Question: I am making a simple form (C#) and set it transparent by 'transparencyKey' and 'BackColor' equal to 'White'. But my text in the 'Labels', 'GroupBoxes' and 'Buttons' are still having a little background in white (set 'BackColor' equal to 'Transparent').
Here is result:

I want to make the white disappears. Look like in this clip <URL>
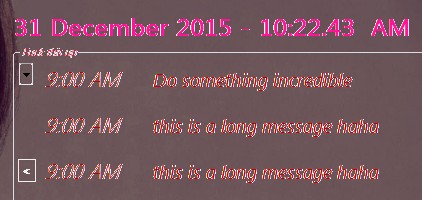
Answer: If you want anti-aliasing, you won't be able to get it with TransparencyKey, pretty much by definition. TransparencyKey picks a color, and any pixels of that color become totally transparent. Anti-aliasing uses various shades to simulate smoothed edges; those shades don't match the single color you're making transparent, so those pixels will be opaque, which is exactly what we see in your screenshot.
You need to use what Windows refers to as a "layered window". There are two kinds of layered windows; there's the kind that uses TransparencyKey (which WinForms supports, but won't suit your needs), and the kind that lets you specify a transparency value for each individual pixel of your window (which it looks like WinForms does not support out of the box).
My recommendation would be to WinForms is ancient technology, and really isn't suited to the kind of UI effects you're trying to create here. It doesn't even have good support for semitransparent controls a form, much less per-pixel alpha for the form itself based on its contents.
WPF do per-pixel transparency out of the box. Set your window's 'WindowStyle' to 'None' and 'AllowsTransparency' to 'true', and then you can use all the transparency effects you want. Set your window's background color to 'Transparent' (if you want clicks on empty areas to still go to your window) or '{x:None}' (if you want clicks on empty areas to go to the window underneath yours) or a semi-transparent brush; layer semitransparent controls or ARGB bitmaps on top of each other; it'll all look great.
If you really want to use WinForms for some reason, I'm guessing you'll have a of work ahead of you. I'd suggest Googling for "WinForms layered window" and brushing up on your P/Invoke.